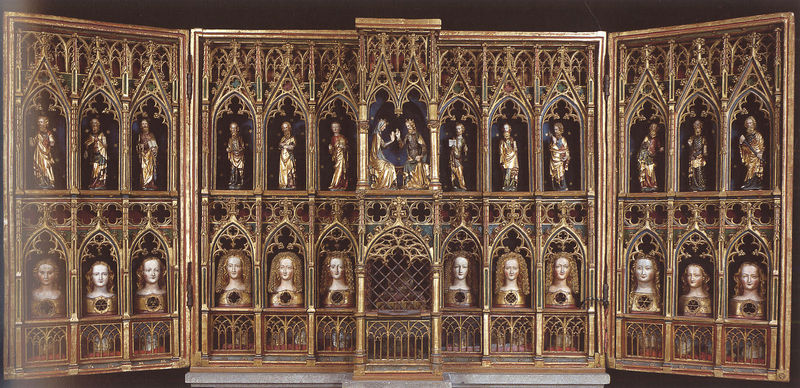
Titel: Hochaltar der ehemaligen Zisterzienser-Abteikirche Marienstatt im Westerwald
Schlagwörter: flügel, kopf, holz, köpfe, ornament, sockel, figur, gold, familie, gotik, engel, bogen, figuren, foto, altar, schnitzerei, skulpturen, spitzbogen, spitzbögen, heilige, golden, büsten, filigran, retabel, jungfrauen, reliquien, skulpturentafel, klappalter, njk, reliquienschreine